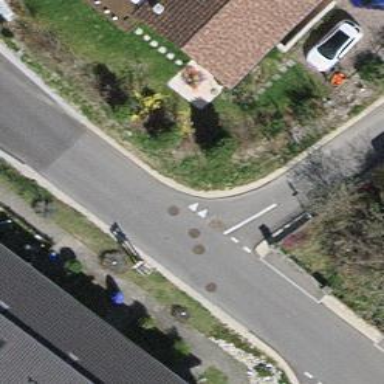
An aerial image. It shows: Road with "give way" sign.